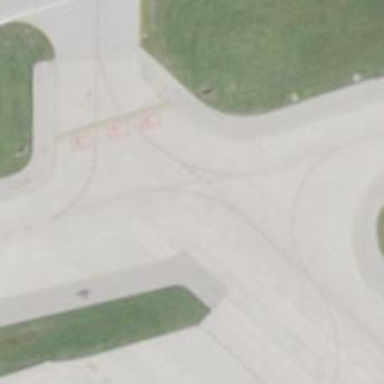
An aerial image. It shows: Image of taxiway at airport.